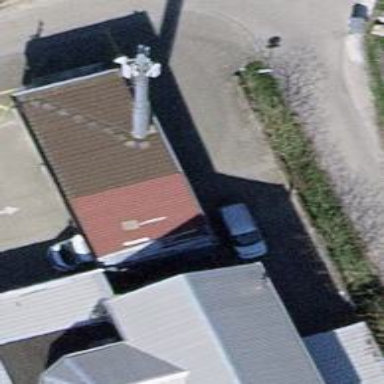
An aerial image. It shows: Mast tower used for communication.